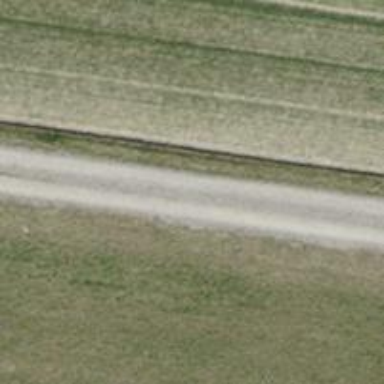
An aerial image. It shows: Track with pebblestone surface. The track type is grade2.